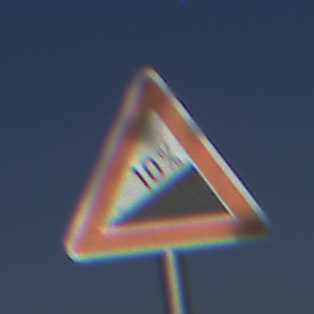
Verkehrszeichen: Steigung10
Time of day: MorningAfternoon
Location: Outdoor (Nature)
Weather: PartlyCloudy
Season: NotSpecified
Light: Natural